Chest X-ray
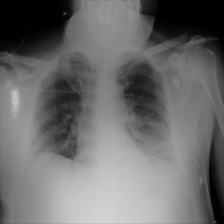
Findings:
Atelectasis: positive
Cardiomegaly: negative
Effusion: negative
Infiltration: negative
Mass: negative
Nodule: negative
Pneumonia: negative
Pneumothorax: negative
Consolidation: negative
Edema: negative
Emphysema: negative
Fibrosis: negative
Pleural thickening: negative
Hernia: negative